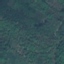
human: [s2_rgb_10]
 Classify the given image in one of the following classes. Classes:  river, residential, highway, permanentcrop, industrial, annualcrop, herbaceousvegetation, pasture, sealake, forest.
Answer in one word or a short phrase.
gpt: Forest